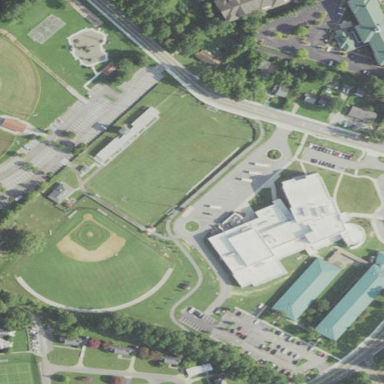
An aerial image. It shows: School.